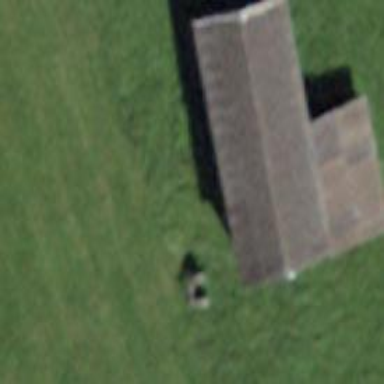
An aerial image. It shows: Cabin is depicted in the image.